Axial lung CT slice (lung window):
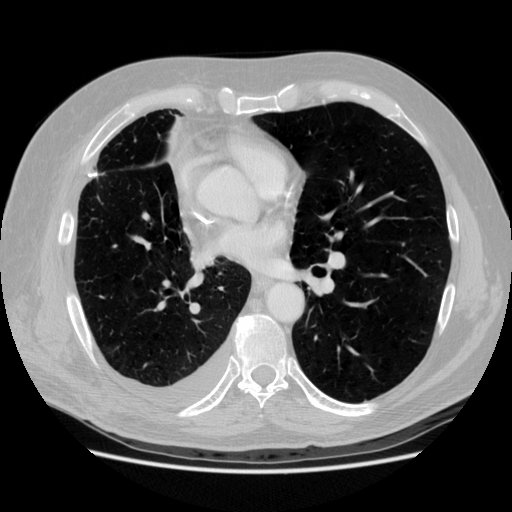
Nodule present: no